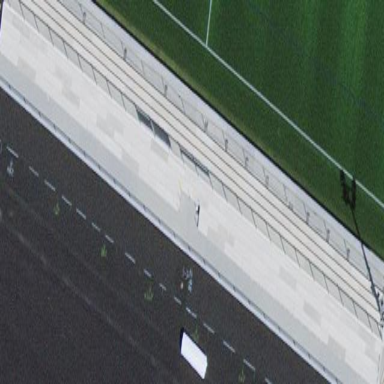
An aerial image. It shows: Bleachers on leisure land.